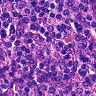
Metastatic tissue present: no